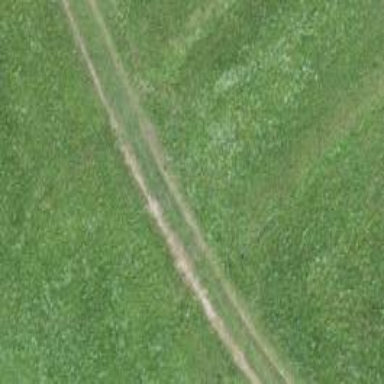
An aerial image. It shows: Ground track with grade3 quality.